Question: I receive paste image from clipboard, get a object like this:

Due to security reason, I cannot add it into a '<input>'. I tried to upload it directly with jquery post, like
'var d=new FormData()'
'd.append('blob',blob.__proto__);'
'contentType: false,processData: false,'
but just post a '[Object File]' to the server. So how can I post it as a normal image?
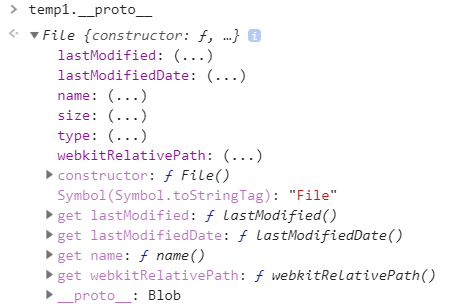
Answer: You are pulling the 'File' constructor function out of the File object's prototype and trying to upload that.
You need to upload the actual File object.
'''
d.append('blob',blob);
'''